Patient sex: M
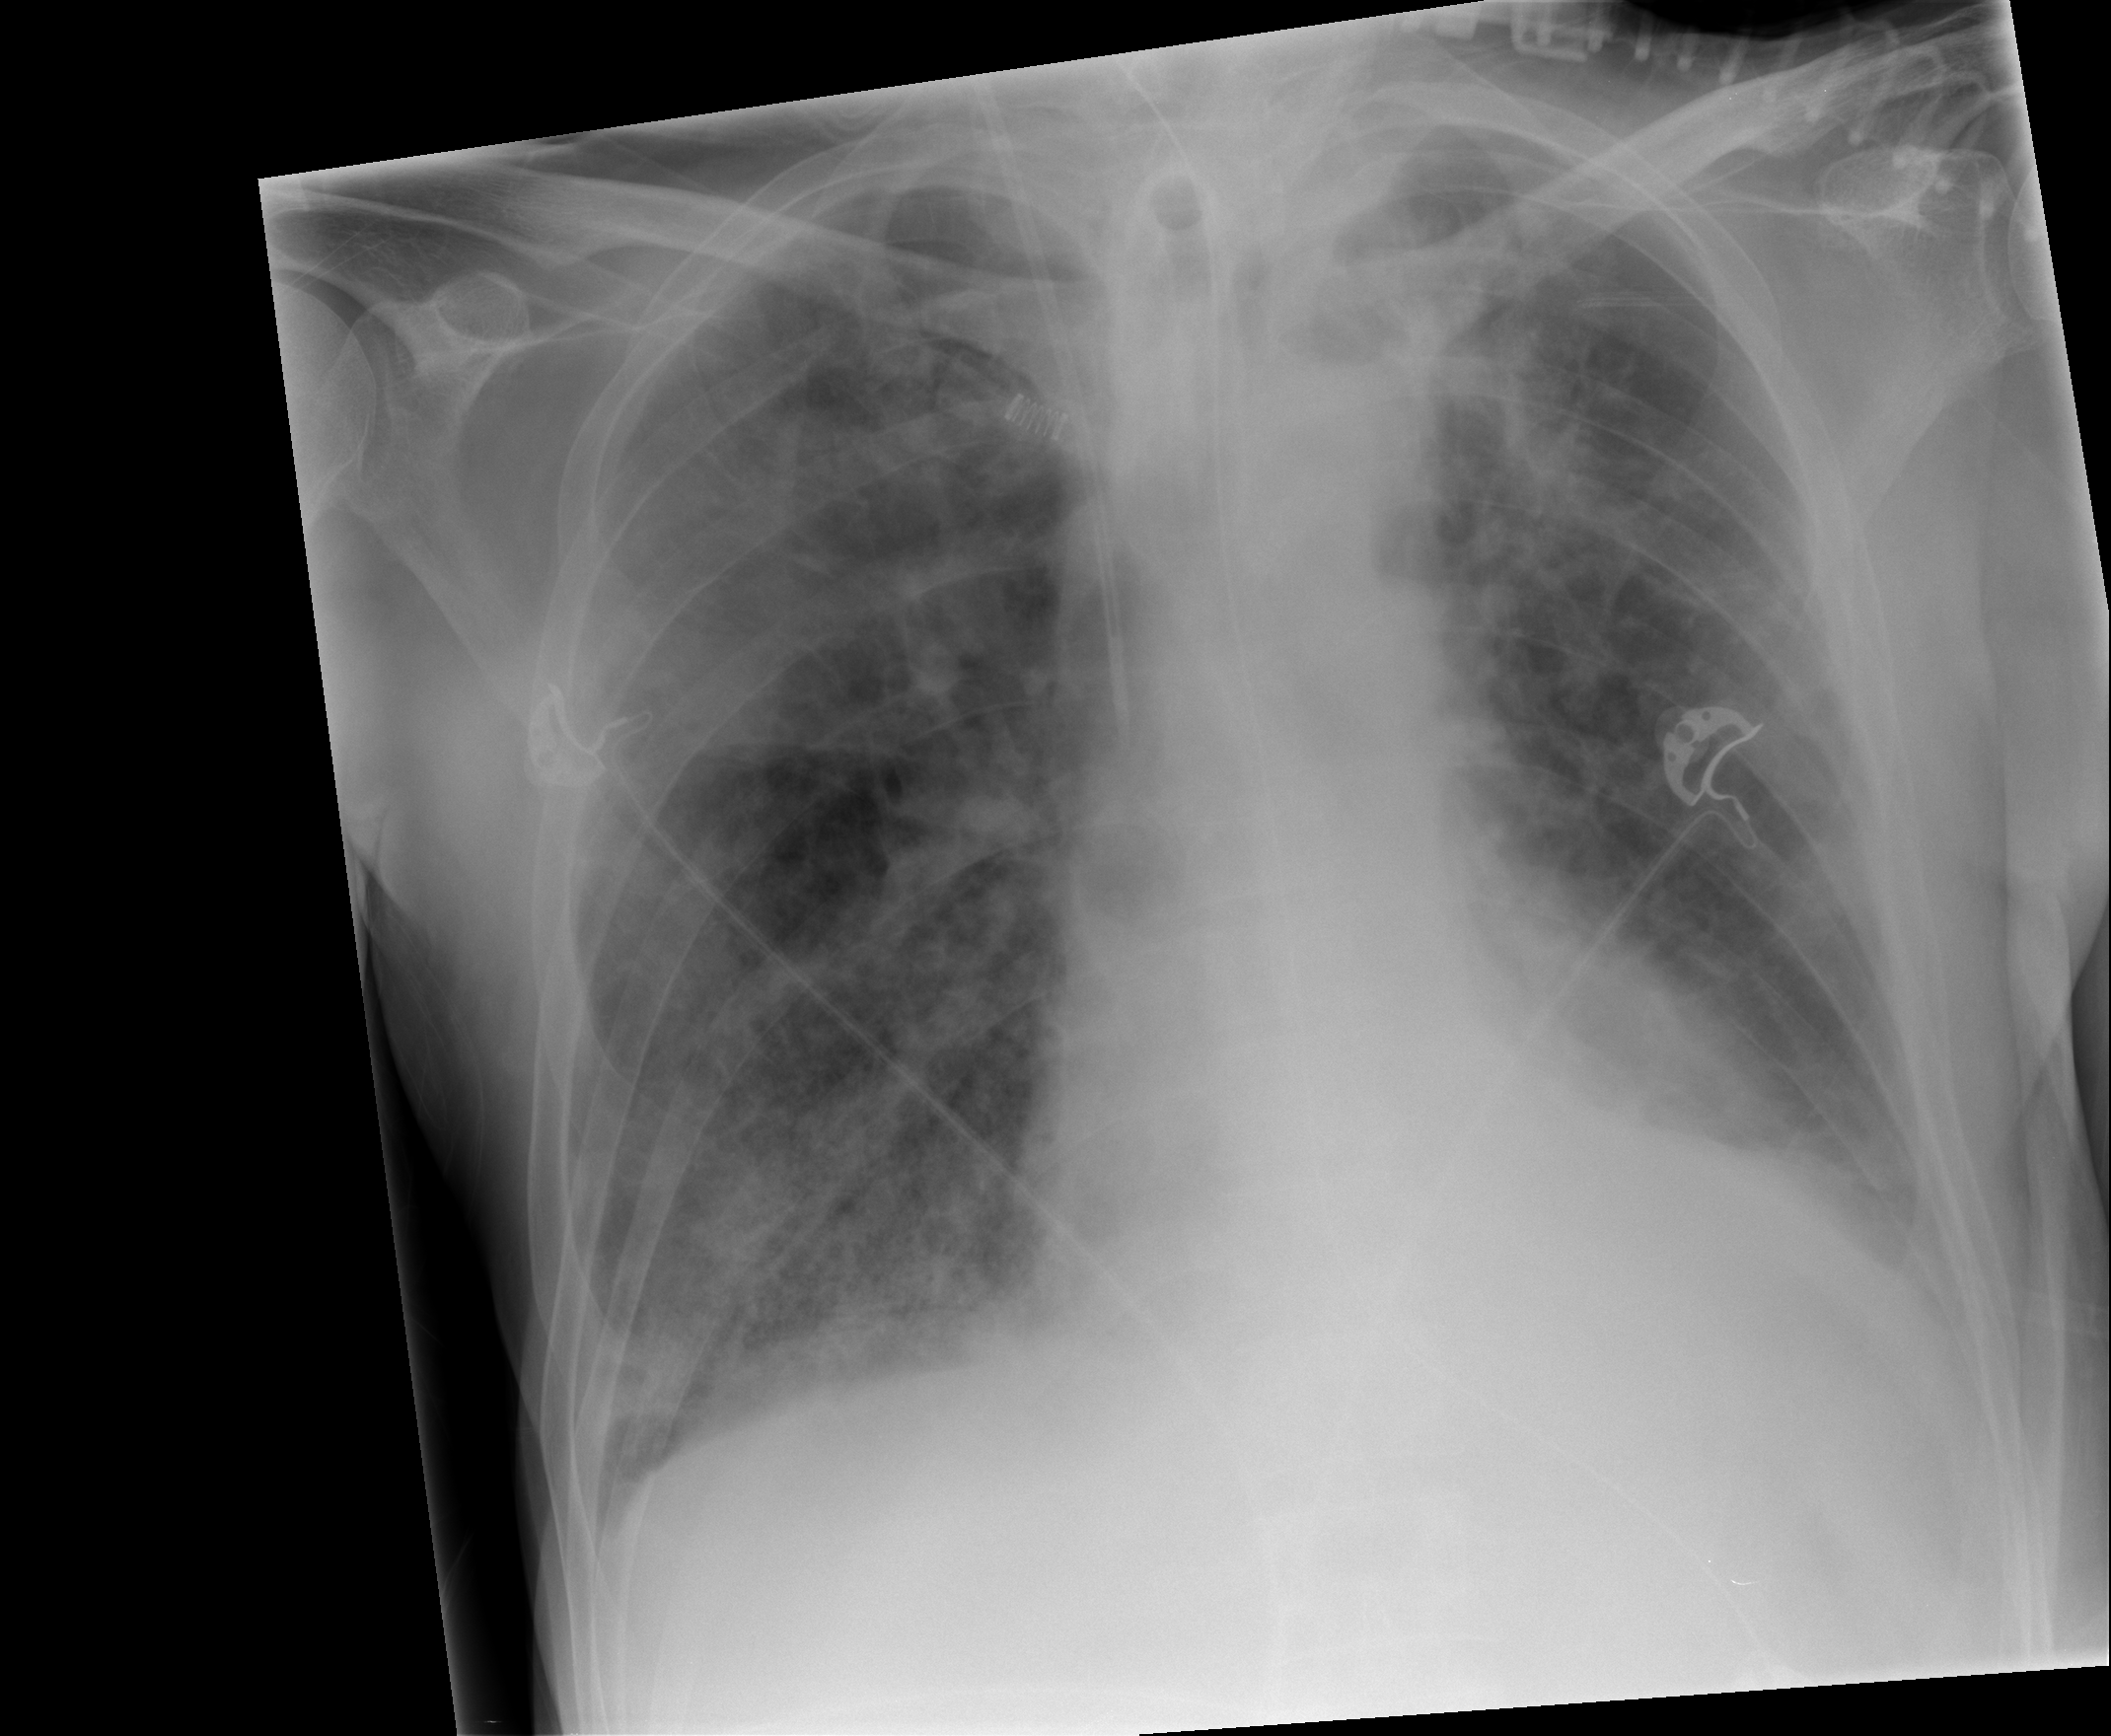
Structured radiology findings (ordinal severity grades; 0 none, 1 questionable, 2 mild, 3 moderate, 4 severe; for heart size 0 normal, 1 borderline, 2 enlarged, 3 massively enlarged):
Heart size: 0
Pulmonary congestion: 3
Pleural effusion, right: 3
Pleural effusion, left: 3
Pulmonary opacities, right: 3
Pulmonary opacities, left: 2
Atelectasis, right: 3
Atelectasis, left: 2